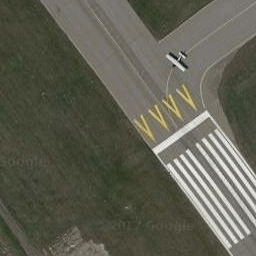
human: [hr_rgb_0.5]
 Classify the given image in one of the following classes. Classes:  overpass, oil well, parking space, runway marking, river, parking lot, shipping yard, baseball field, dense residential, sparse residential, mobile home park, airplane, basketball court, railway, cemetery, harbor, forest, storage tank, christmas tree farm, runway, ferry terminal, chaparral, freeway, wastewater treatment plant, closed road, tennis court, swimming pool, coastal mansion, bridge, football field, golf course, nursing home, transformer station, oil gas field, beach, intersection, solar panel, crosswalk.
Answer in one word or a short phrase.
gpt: runway